Question: I know there are lots of similar questions here and I checked the famous one, and then grasped the difference between Bounds, and Frame.
Now I have some problem related to them. I played around with them , but it didn't show as I expected.
What I don't understand here is:
- <URL>

'''
#import "ViewController.h"
@interface ViewController ()
//@property (weak, nonatomic) IBOutlet UIImageView *image;
@property (weak, nonatomic) IBOutlet UIImageView *image2;
@end
@implementation ViewController
- (void)viewDidLoad
{
[super viewDidLoad];
// Do any additional setup after loading the view, typically from a nib.
//UIImage *imageView = [UIImage imageNamed:@"stanford"];
// self.image.alpha = 1;
// self.image.contentMode = 1;
// self.image.image = imageView;
// [self.image setAlpha:0.1];
// [self.image setContentMode:UIViewContentModeCenter];
// [self.image setImage:imageView];
NSURL *url = [[NSURL alloc] initWithString:@"http://upload.wikimedia.org/wikipedia/commons/thumb/e/ed/Pitbull_2%2C_2012.jpg/472px-Pitbull_2%2C_2012.jpg"];
NSData *data = [NSData dataWithContentsOfURL:url];
UIImage *imageData = [UIImage imageWithData:data];
[self.image2 setBounds:CGRectMake(0, 0, self.view.frame.size.width, self.view.frame.size.height)];
[self.image2 setImage:imageData];
NSLog(@"frame.orign.x:%f,frame.origin.y:%f",self.image2.frame.origin.x,self.image2.frame.origin.y);
}
'''
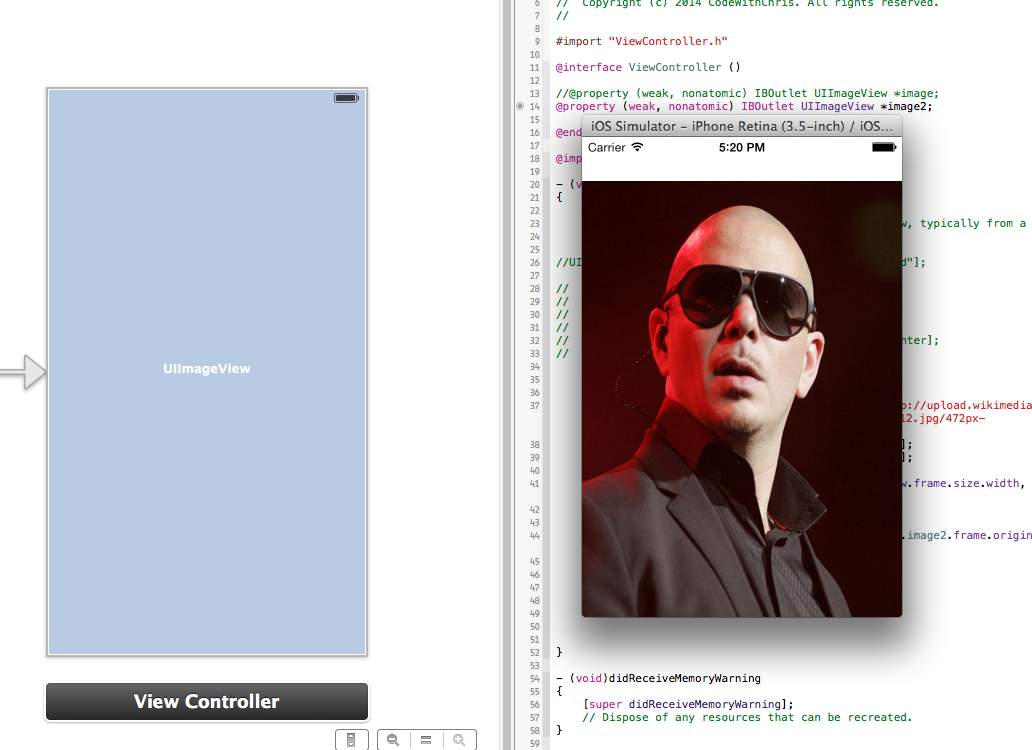
Answer: The '44' magic number value actually comes from the navigation bar :) Whereas the height of the status bar is '20' points.
If you want your image to cover the entire screen then you will need to either get rid of your status bar, or make your status bar translucent so that content can be displayed underneath.
If you don't set your status bar/navigation bar to translucent, then the point of origin '0,0' would start just underneath the bars as you are experiencing now.
status bar is set using
'''
[[UIApplication sharedApplication] setStatusBarStyle: UIStatusBarStyleBlackTranslucent];
'''
The navigation bar, if you have one displayed can be set using this
'''
theNavigationController.navigationBar.barStyle = UIBarStyleBlackTranslucent;
'''
Only then will your following code display your content across the full screen
'''
[self.image2 setFrame:CGRectMake(0, 0, self.view.frame.size.width, self.view.frame.size.height)]
'''
This is because setting the bars to translucent will have have them displayed as overlays instead.